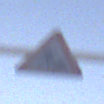
Verkehrszeichen: Arbeitsstelle
Umgebung: Outdoor, Nature
Tageszeit: SunriseSunset
Wetter: Clear
Licht: Natural
Jahreszeit: NotSpecified
Kontrast: HighContrast